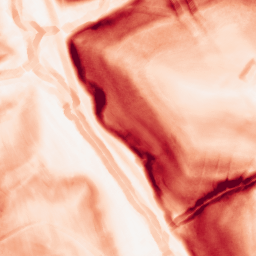
Category: morphological
Decomposition family: morphological_gradient
Decomposition parameters: size: 5
shape: diamond
Upsampling method: sinc_hamming
Upsampling parameters: scale: 2
kernel_size: 16
Upsampling scale: 2